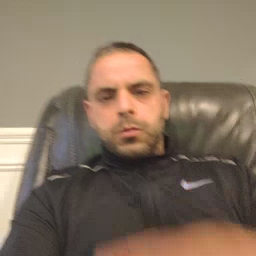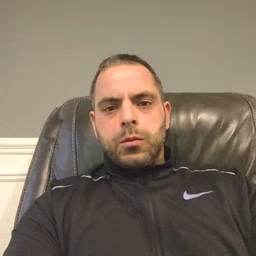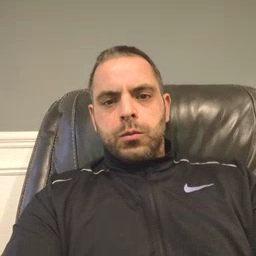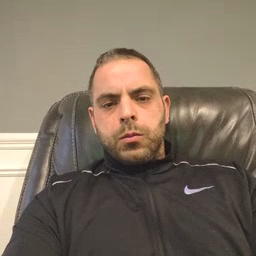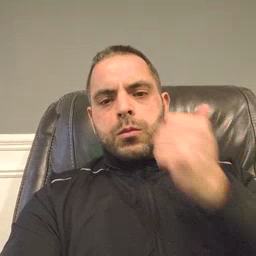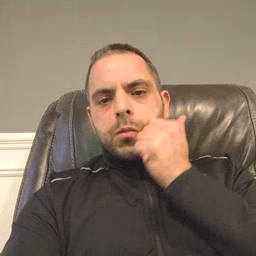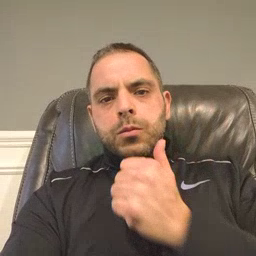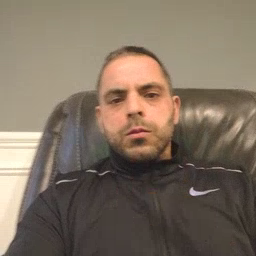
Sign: every